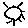
Label: sun